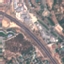
Label: Highway